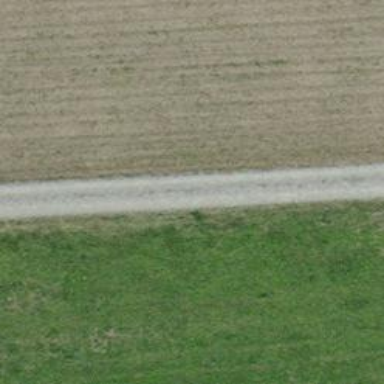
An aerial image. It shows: Track with fine gravel surface graded as grade 2.